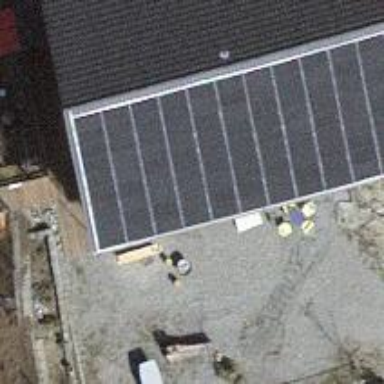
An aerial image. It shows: Solar power generator.